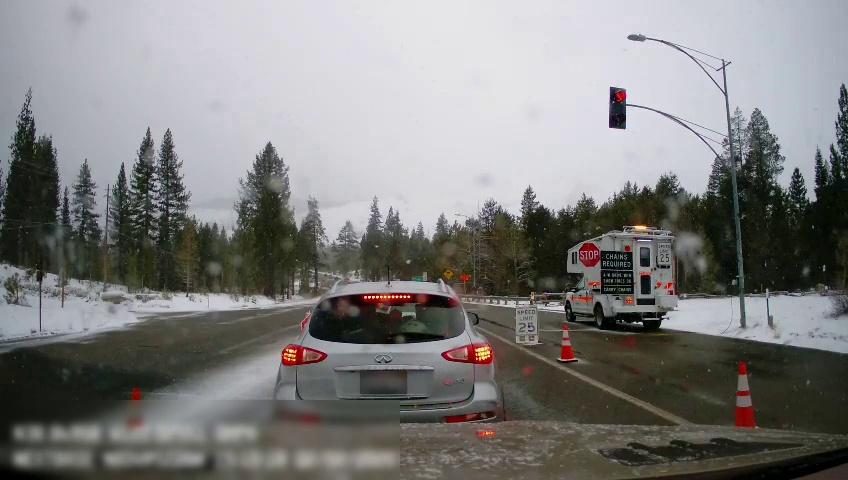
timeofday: Day
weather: Snowy
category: Drivable Space
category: Vehicles | Truck
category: Vehicles | SUV
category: Lanes | Alternate Lane
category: Traffic | Lights
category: Traffic | Signs
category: Traffic | Signs
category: Traffic | Signs
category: Traffic | Signs
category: Traffic | Signs
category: Traffic | Signs
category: Traffic | Signs
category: Traffic | Signs
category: Traffic | Signs